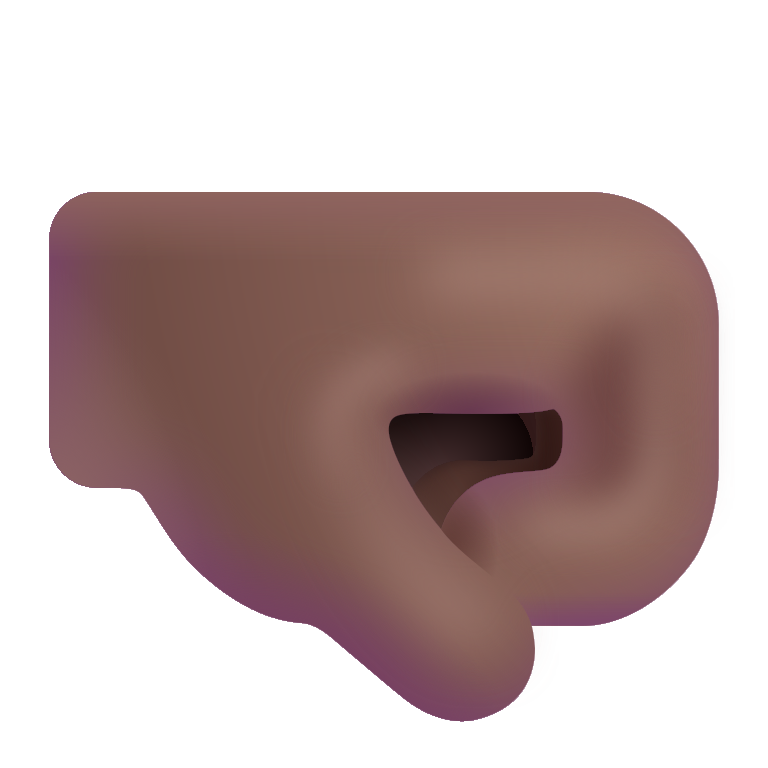
right facing fist color  dark